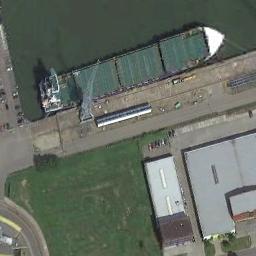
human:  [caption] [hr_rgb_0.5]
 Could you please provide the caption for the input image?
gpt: A green and white ship docked by the dock .

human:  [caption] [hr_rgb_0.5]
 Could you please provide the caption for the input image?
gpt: There is a ship on the shore next to buildings and grass .

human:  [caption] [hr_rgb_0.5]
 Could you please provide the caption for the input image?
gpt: The green cargo ship is docked at the dock and some makeshift houses are on the bank .

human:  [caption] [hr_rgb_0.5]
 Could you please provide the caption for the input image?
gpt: There are many buildings beside the ship .

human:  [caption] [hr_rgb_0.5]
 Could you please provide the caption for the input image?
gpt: The green ship is at the harbor with some buildings .